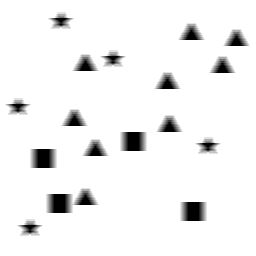
Squares: 4
Triangles: 9
Stars: 5
Total shapes: 18